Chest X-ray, AP view. Patient: 47 years old, sex M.
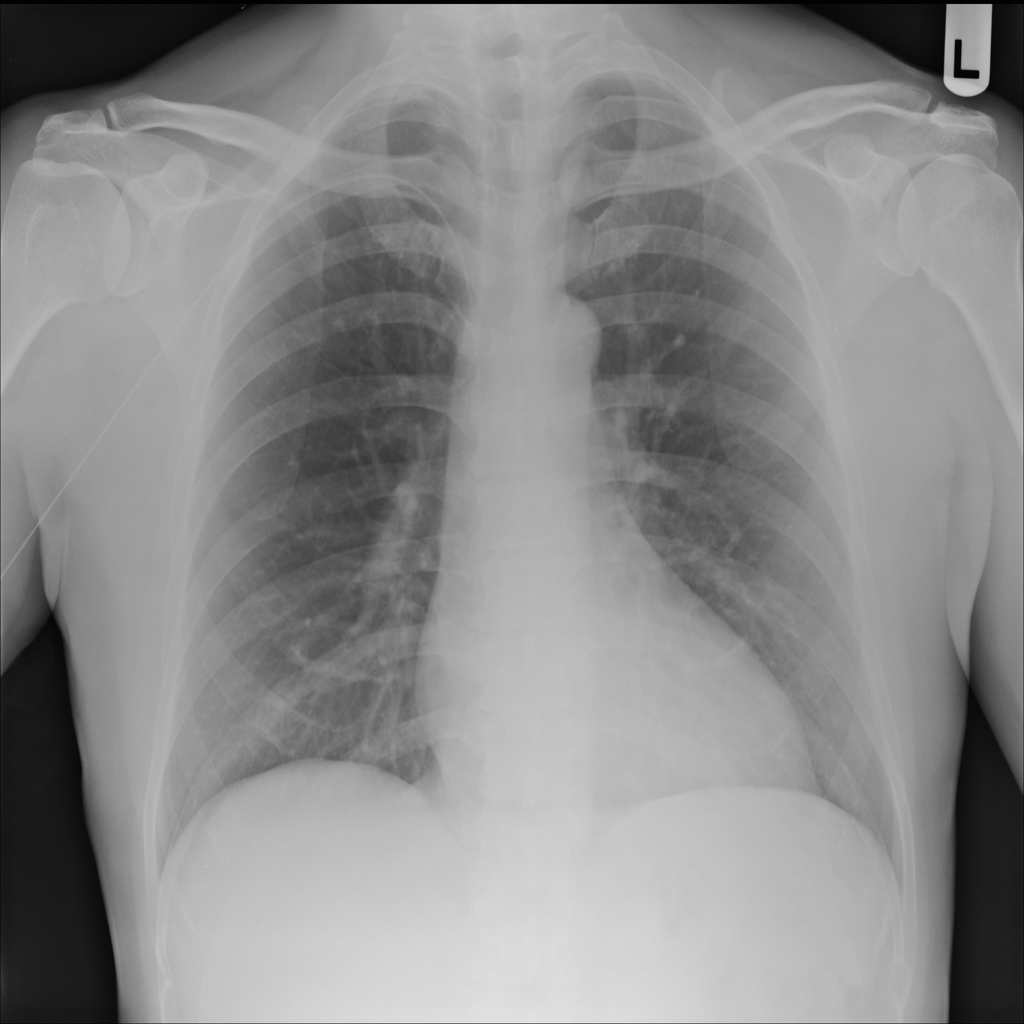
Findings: No Finding